Question: I want to read a .DAT file that was created (as far as I know) in C++ program. This is a database file (it looks like). The curious thing is that if you drop the file into an EXCEL file its going to actually show a datatable!

Here's what is inside the file if you open it in NOTEPAD:
<URL>
So this is a proof that is actually a database table?
The thing is that I need to read this file and convert it into a datatable to work with in .NET C#
I would appreciate a lot your help :)
Thanks a lot :)
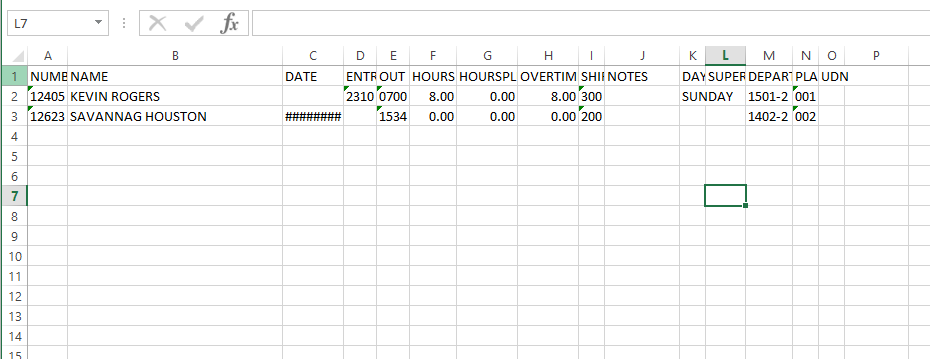
Answer: NathanWay, you can open the file in excel, then CSV-Format.
After it, you can use the CSV file as data source of you C# project. You will need just a CSV parser to read and write the file.
Theres a simple parse example (explained in details) here on this link: <URL>
I've implemented once and it works like a charm.